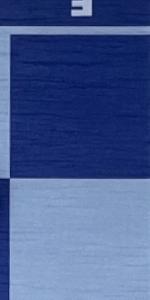
Label: Empty